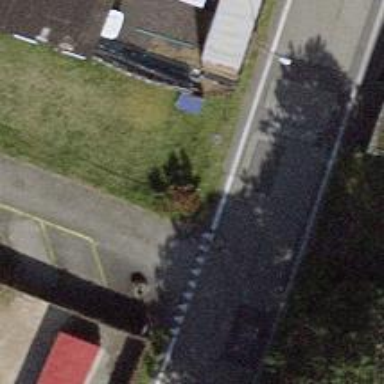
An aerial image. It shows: Set of steps on the road.